Question: I'm attempting to get to the root problem of some memory leaks I'm having with a Node app (v 0.8.6).
To help figure this out I'm using <URL>. Because the app is large I've isolated this issue in a test bed to limit the amount of noise in what is a large application.
We run our tests, then attach the Chrome agent to the process. The object seems like it should be cleaned up as none of the retaining paths wind up at any root object. Is my understanding of how retaining paths flawed, is there something else I'm missing? I've uploaded a screenshot below of the debug session showing the object I believe should be GC'd along with the retaining paths which don't end up back at any GC root object.

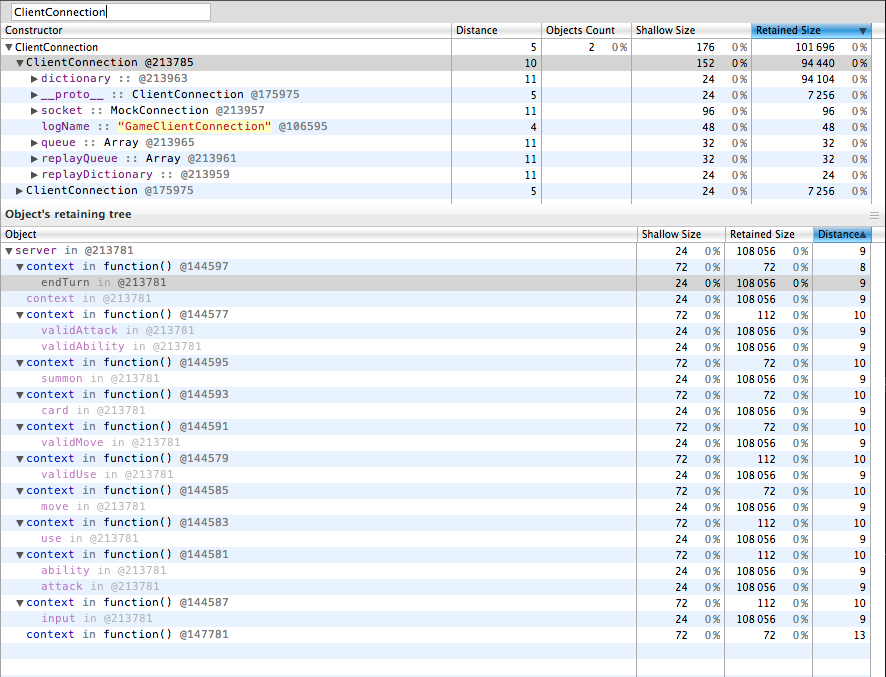
Answer: Another way to approach the problem would be to try dtrace. I would highly recommend putting your project in an illumos based distro like <URL> :
And here is an article that talks about how to use dtrace to find memory leaks in node applications: <URL>